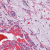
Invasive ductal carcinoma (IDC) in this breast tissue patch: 1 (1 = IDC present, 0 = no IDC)